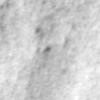
Label: no_change